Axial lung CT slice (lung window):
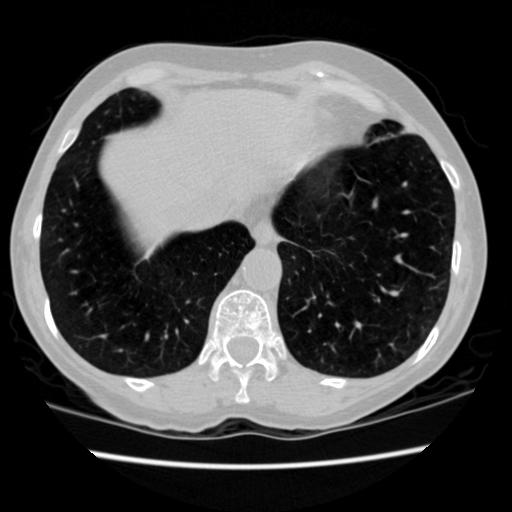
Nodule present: no